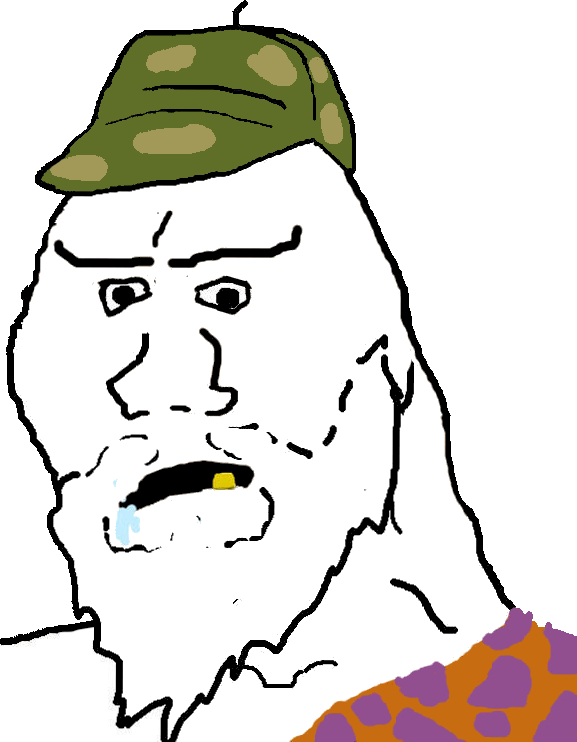
Label: 5_Brainlet